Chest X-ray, AP view. Patient: 68 years old, sex M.
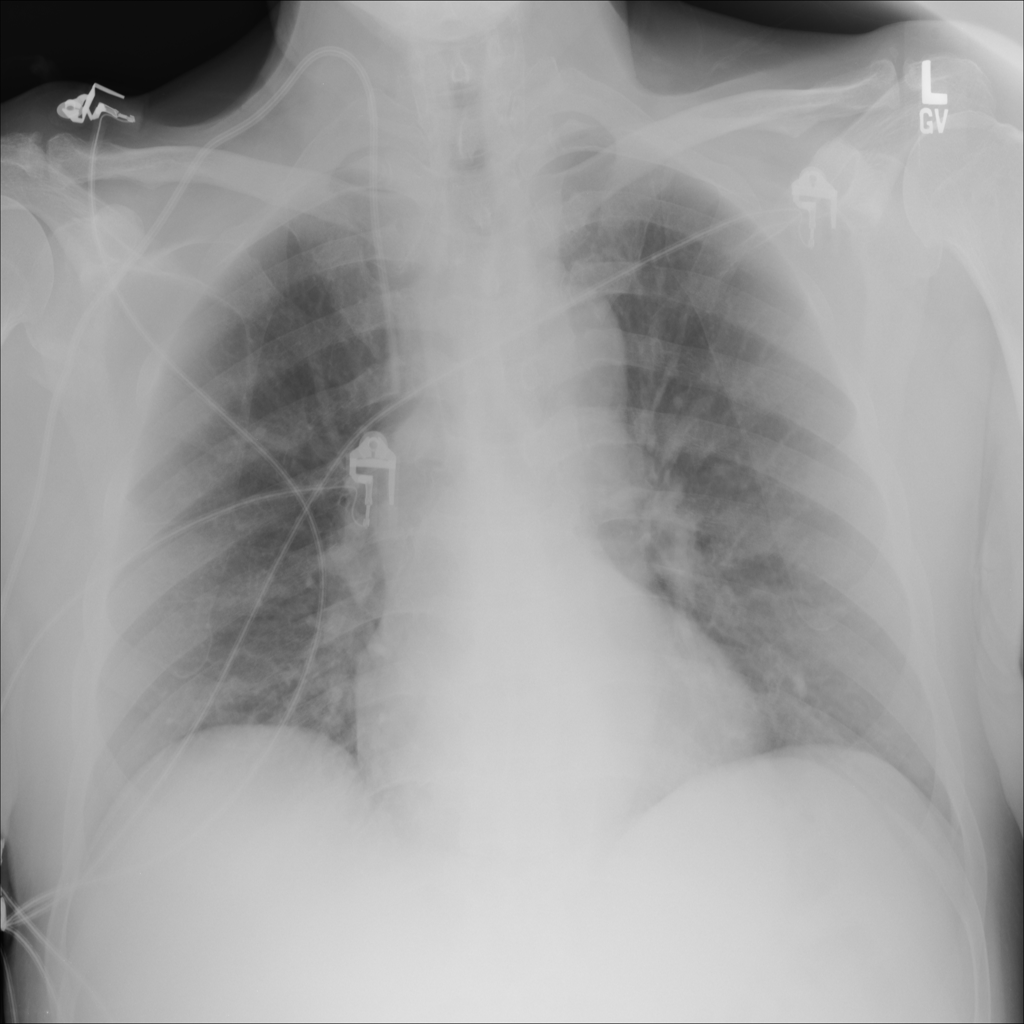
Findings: No Finding